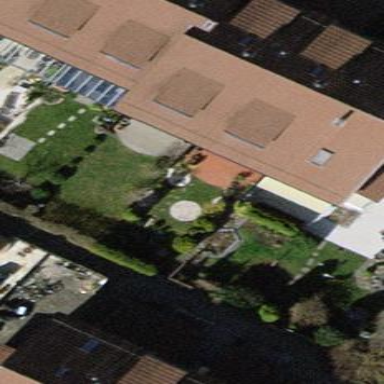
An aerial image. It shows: Terrace building.